Field crop: maize
Growth stage: 2
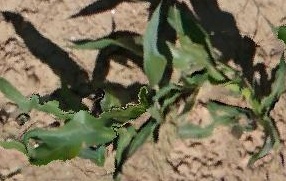
Species: maize